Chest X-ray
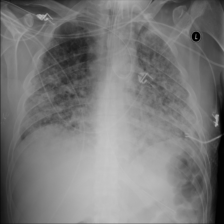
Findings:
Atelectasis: negative
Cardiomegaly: negative
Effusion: negative
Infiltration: positive
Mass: negative
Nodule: positive
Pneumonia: negative
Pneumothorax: negative
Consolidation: negative
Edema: negative
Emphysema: negative
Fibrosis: negative
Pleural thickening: negative
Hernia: negative